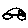
Label: car